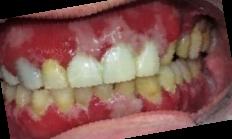
Condition: Gingivitis